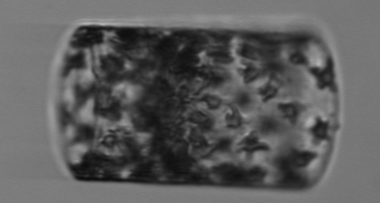
Label: Guinardia_flaccida